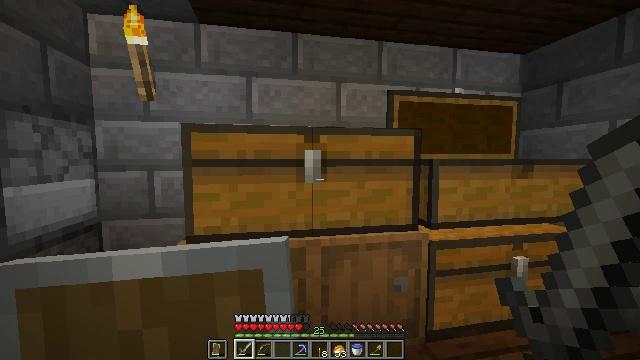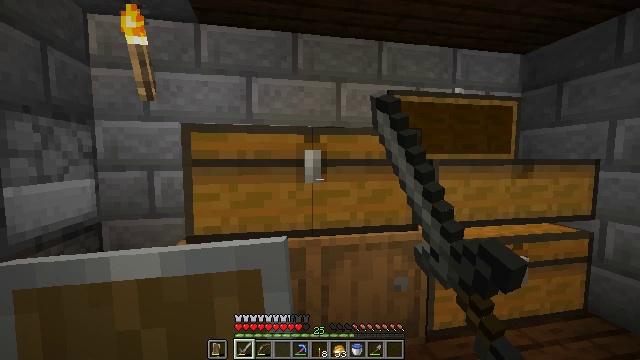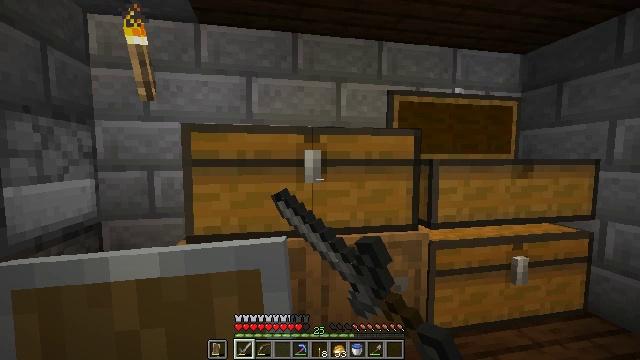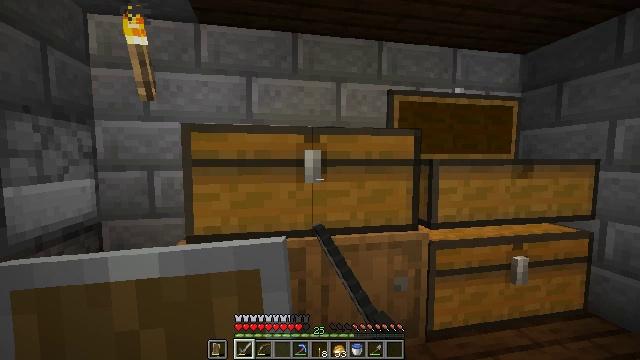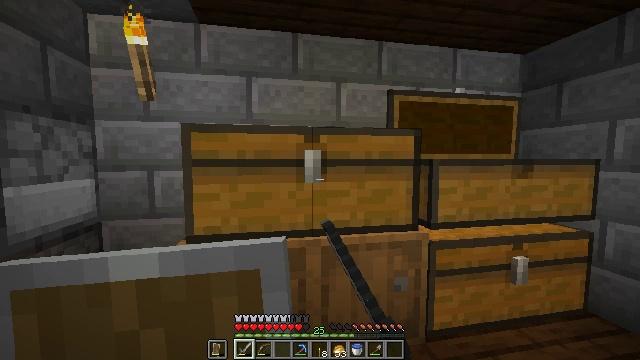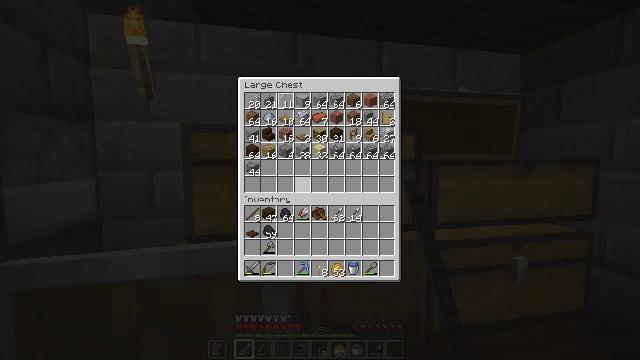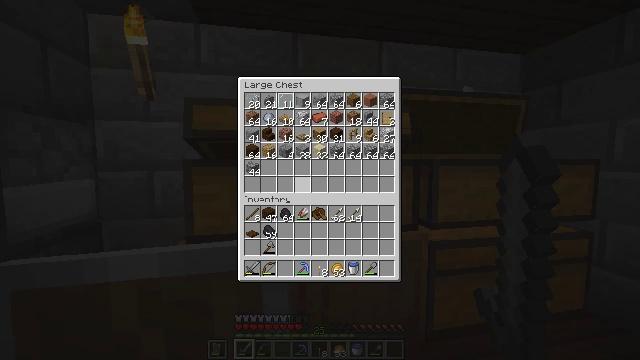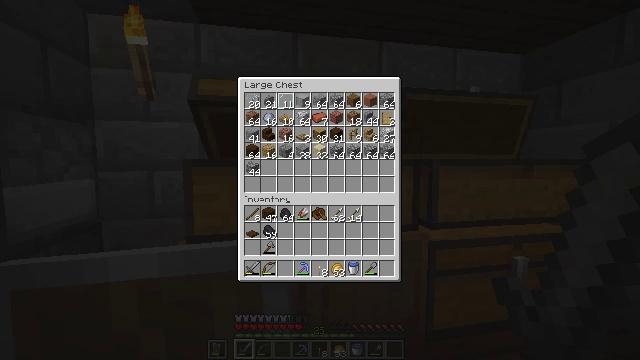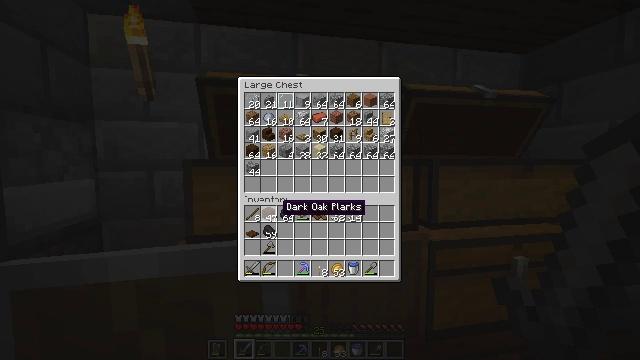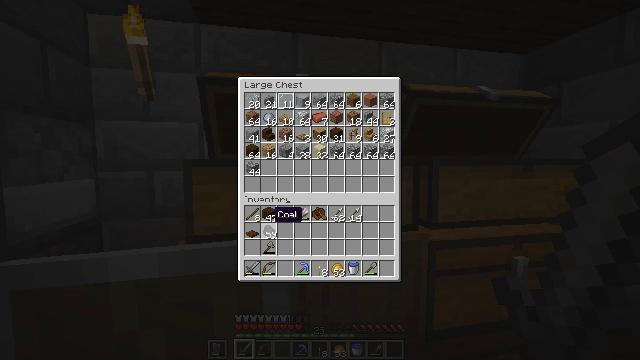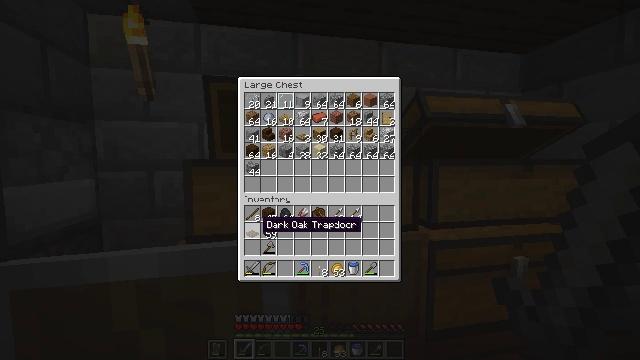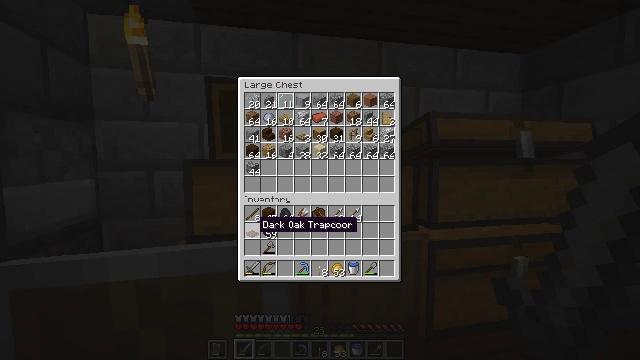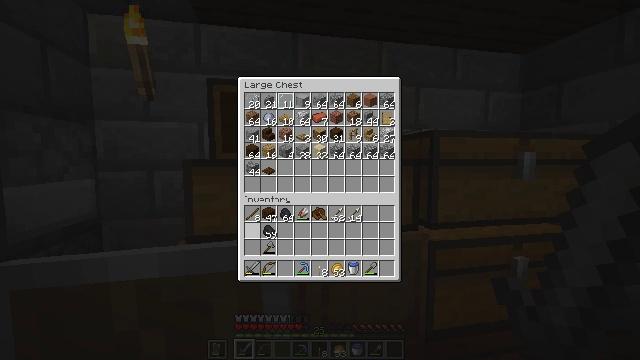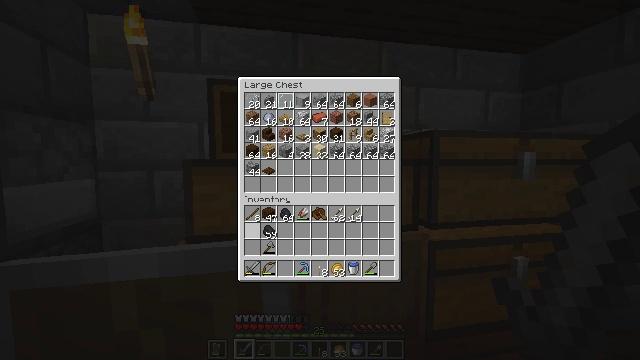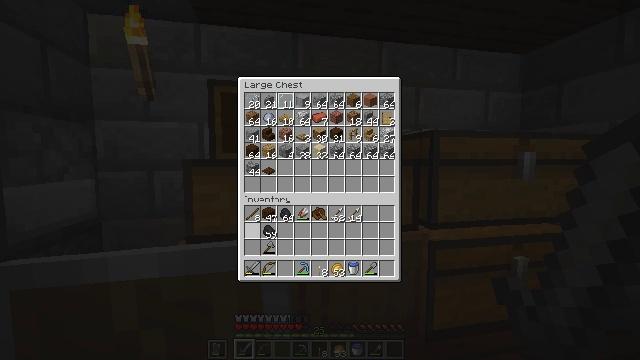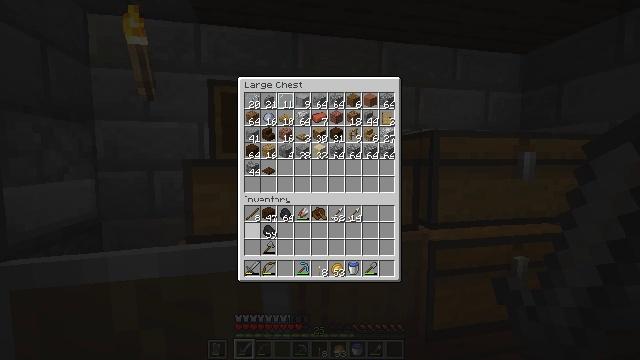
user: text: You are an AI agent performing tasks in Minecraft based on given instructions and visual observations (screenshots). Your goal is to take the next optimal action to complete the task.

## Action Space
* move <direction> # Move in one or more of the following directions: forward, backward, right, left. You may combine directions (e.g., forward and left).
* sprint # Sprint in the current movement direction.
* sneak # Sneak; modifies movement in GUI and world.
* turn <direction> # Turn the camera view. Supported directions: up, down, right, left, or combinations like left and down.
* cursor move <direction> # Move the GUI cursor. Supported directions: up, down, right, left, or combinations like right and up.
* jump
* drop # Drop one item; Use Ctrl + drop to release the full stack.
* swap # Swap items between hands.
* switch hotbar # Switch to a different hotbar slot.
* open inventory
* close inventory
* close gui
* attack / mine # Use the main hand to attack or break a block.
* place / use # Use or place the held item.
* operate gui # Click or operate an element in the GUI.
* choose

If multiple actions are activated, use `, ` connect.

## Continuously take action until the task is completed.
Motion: motion action
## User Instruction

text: Turn coal into a coal block using the crafting grid.
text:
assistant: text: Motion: use / place
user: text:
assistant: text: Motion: no_op
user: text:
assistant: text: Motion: no_op
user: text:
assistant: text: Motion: no_op
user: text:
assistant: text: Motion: turn left and down
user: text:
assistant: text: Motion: sneak
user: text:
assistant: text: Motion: sneak, turn left and down
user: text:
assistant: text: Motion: sneak, turn left and down
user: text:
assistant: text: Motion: sneak, turn left and down
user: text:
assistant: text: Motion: sneak, turn left and down
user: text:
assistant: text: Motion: sneak
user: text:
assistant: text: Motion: sneak, attack / mine
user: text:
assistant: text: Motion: sneak, attack / mine
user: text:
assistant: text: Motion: sneak
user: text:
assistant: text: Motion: sneak
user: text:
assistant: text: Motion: turn right
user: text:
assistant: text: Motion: turn right
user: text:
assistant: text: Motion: no_op
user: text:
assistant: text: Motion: turn down
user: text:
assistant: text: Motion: turn left and down
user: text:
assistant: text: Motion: no_op
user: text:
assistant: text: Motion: no_op
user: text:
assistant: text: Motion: attack / mine
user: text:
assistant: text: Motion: attack / mine
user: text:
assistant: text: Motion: turn right and up
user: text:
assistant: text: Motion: turn right and up
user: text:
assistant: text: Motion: turn right
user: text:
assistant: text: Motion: no_op
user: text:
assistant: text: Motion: no_op
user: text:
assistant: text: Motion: no_op